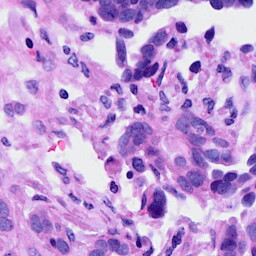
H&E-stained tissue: Ovarian